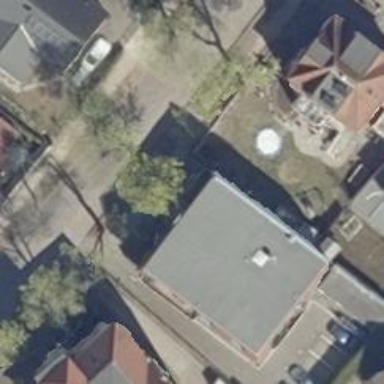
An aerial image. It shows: Unique apartment building with quadruple saltbox roof shape.